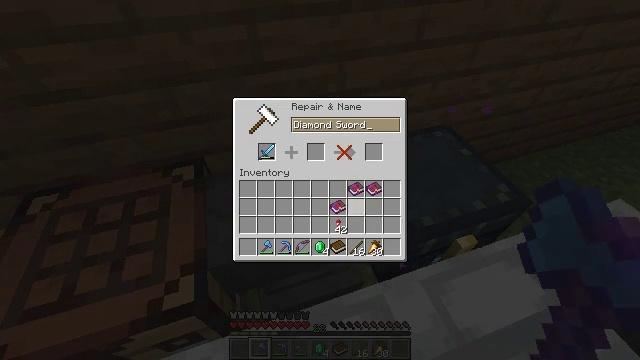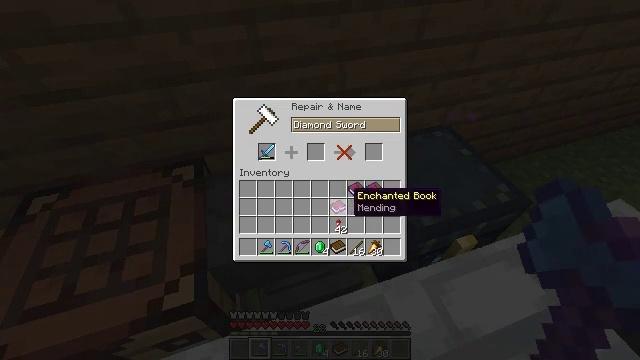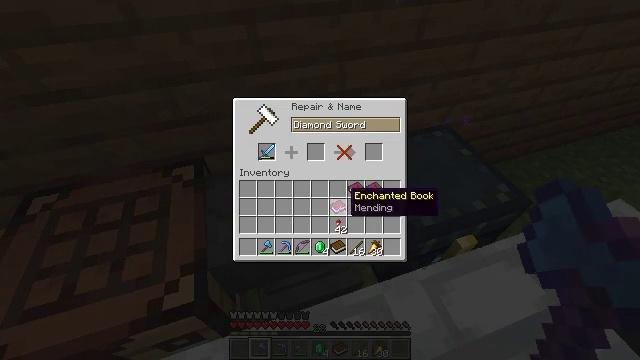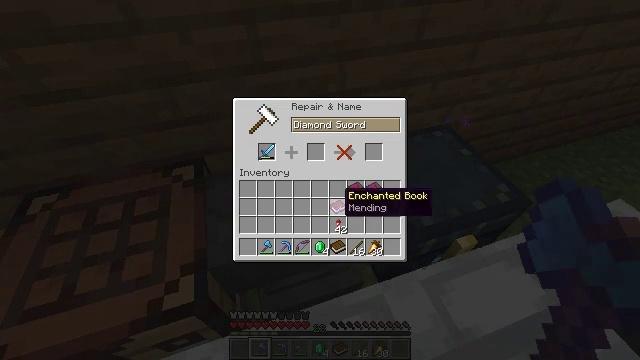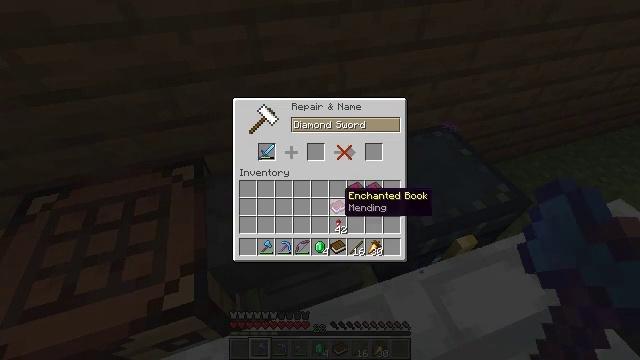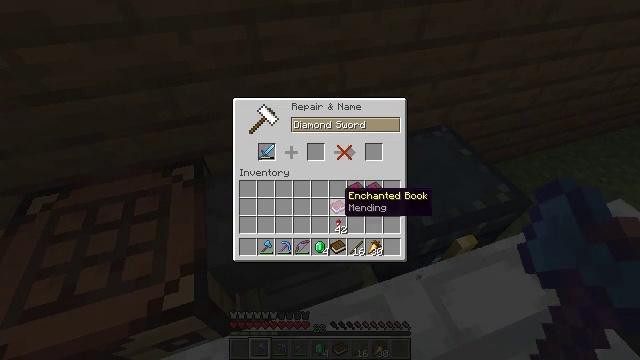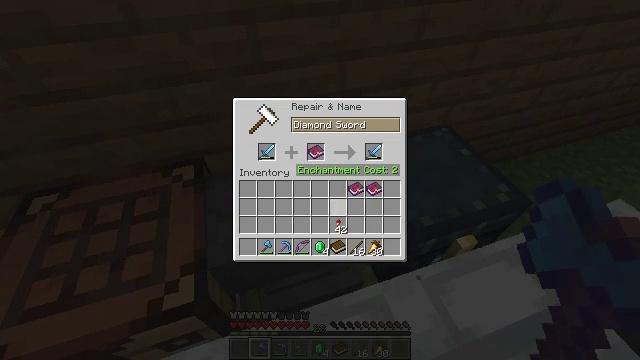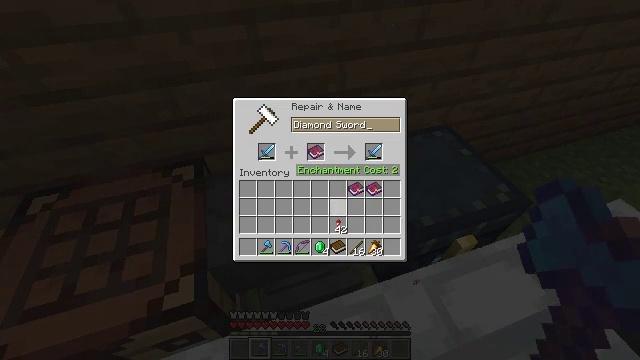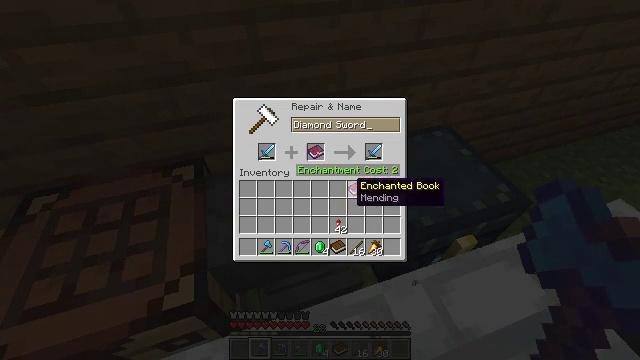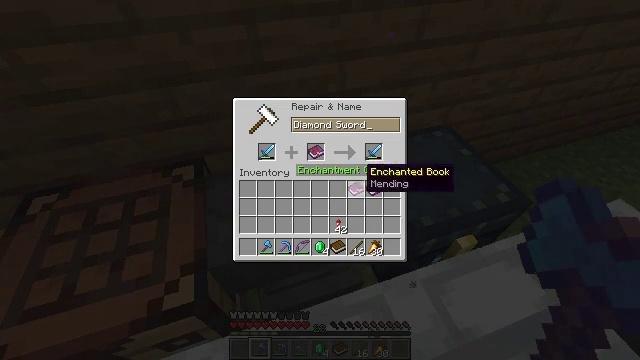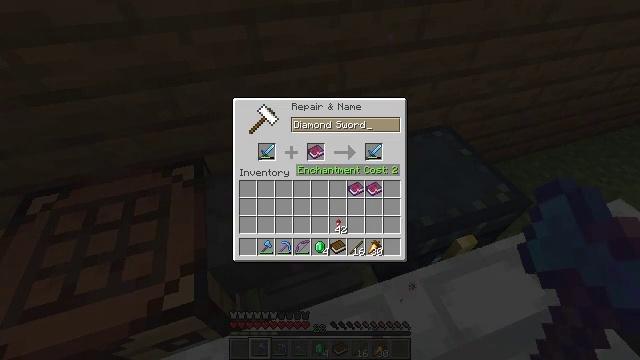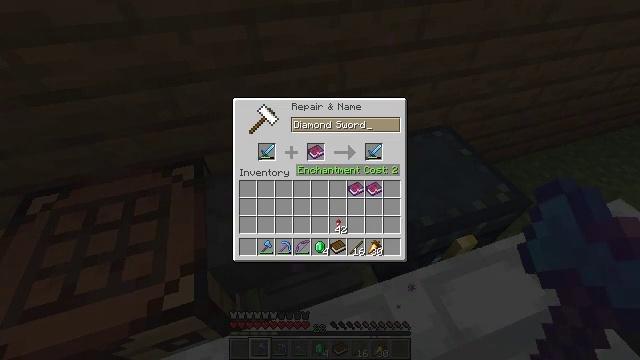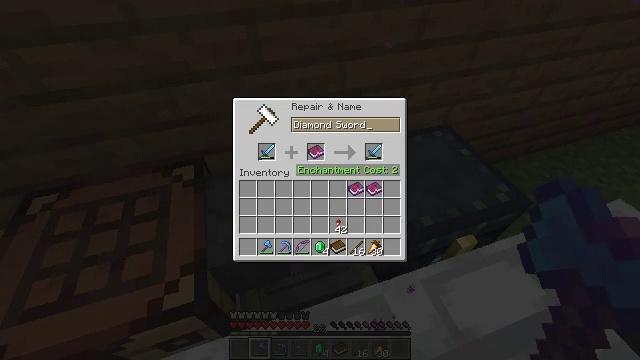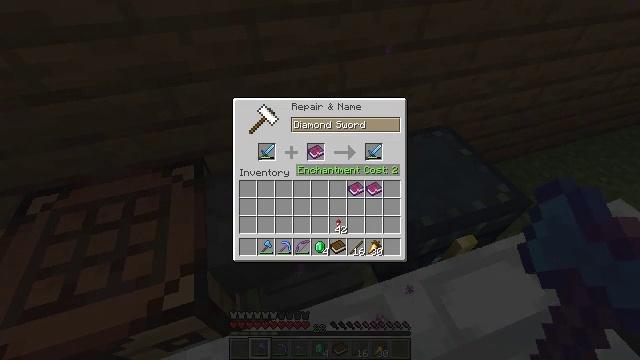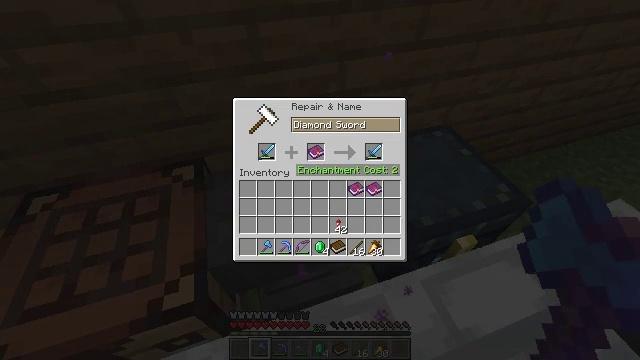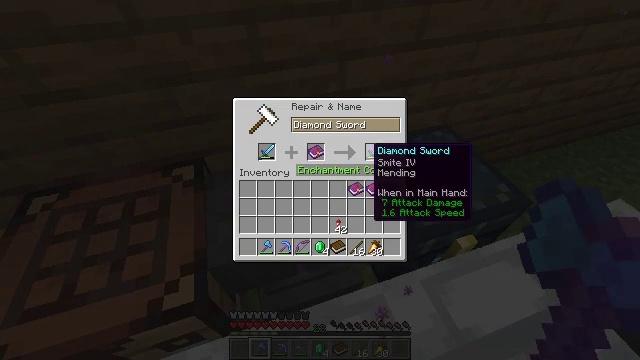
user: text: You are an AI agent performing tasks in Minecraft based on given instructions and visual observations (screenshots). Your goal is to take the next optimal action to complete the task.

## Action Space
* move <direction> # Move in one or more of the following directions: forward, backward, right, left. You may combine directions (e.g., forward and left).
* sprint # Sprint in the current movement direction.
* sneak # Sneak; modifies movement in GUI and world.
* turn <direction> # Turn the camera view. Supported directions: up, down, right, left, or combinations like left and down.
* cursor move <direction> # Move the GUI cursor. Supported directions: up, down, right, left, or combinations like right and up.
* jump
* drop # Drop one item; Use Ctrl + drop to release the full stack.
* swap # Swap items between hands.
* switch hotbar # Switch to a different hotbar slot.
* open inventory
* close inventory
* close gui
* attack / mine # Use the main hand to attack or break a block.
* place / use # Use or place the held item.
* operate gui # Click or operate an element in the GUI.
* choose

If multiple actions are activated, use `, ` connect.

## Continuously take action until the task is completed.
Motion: motion action
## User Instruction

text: Destroy the spruce leaves to get sticks and saplings.
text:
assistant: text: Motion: sneak, cursor move left
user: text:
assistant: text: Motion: sneak
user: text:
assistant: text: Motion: sneak
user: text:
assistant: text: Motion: sneak
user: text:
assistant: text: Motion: sneak
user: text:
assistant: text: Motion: sneak, operate gui
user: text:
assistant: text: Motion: sneak, operate gui
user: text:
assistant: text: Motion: sneak, cursor move right and up
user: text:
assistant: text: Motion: sneak, cursor move right and up
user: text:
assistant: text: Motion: sneak
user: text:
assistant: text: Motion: no_op
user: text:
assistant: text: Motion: no_op
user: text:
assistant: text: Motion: no_op
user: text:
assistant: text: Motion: no_op
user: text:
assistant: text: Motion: no_op
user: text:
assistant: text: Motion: no_op
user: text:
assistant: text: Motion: no_op
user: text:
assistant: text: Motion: no_op
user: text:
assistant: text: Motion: no_op
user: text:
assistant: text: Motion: no_op
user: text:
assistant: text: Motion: no_op
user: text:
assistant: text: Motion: no_op
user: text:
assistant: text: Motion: no_op
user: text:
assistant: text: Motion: operate gui
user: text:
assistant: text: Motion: operate gui
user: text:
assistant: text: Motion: operate gui
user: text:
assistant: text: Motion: cursor move left and down
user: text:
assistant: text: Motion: cursor move left and down
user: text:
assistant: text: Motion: cursor move left and down
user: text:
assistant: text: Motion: no_op